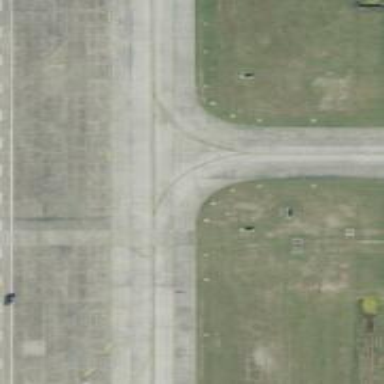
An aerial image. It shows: Image of taxiway at airport.